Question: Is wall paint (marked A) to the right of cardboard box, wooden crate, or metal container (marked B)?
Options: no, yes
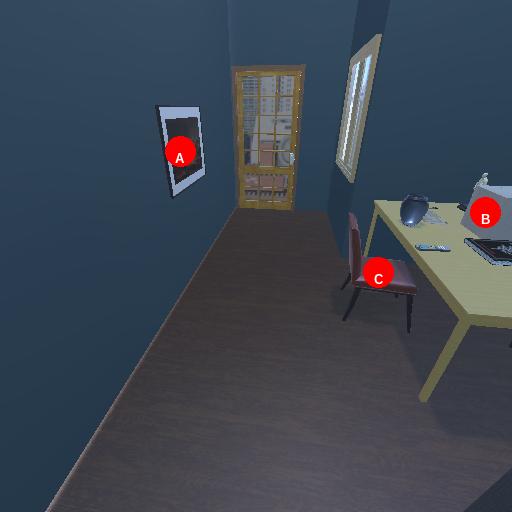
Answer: no